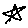
Label: star